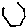
Label: hexagon